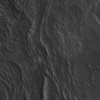
Atmospheric dust classification: not_dusty